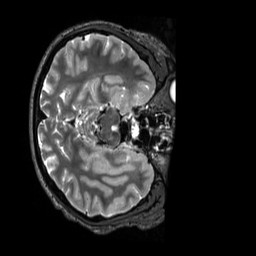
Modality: T2w
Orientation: axial
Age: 24
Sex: male
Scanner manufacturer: siemens
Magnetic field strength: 3 T
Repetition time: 3.2 s
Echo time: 0.728 s